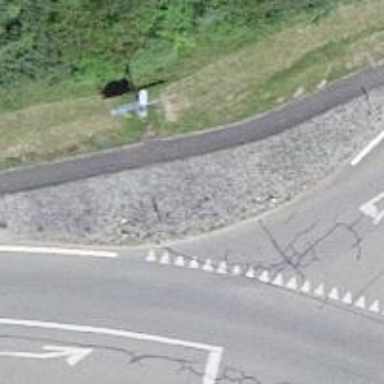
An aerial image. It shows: Cycleway.